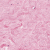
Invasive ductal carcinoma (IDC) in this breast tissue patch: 0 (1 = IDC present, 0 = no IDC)